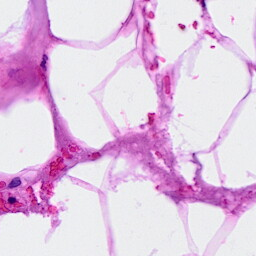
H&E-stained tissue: Breast